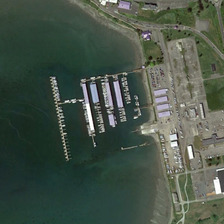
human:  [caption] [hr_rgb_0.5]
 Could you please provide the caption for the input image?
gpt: many boats are in a port near green meadows .

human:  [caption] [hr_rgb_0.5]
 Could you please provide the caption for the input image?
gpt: many boats are in a port near green meadows .

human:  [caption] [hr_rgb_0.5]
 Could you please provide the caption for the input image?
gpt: the port is embraced with dark green water while the industrial area is busy .

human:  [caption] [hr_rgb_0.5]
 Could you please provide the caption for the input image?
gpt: the port is embraced with dark green water while the industrial area is busy .

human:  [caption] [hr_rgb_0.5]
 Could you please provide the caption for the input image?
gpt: many boats are in a port near green meadows .